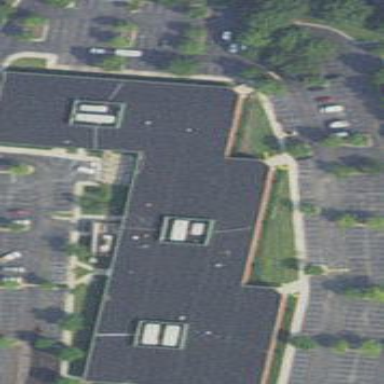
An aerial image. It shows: Building.